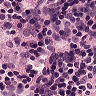
Metastatic tissue present: no